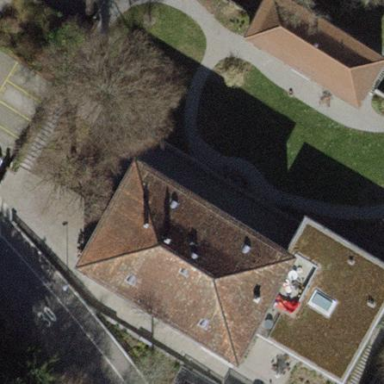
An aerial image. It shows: Building with tiled roof.